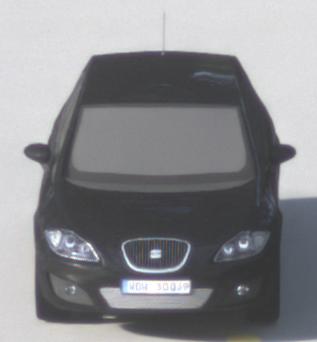
Make: SEAT
Model: Leon 1.4
Detailed model: Leon (1P)
Model produced from: 2009/04
Model produced until: 2010/08
Doors: 5
Color: black
Road condition: dry road
Daytime: morning or afternoon
Contrast: low contrast